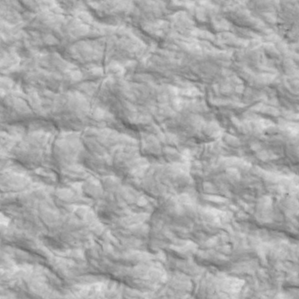
Label: non_frost